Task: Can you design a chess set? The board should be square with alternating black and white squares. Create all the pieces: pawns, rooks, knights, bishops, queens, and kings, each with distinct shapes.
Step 4119:
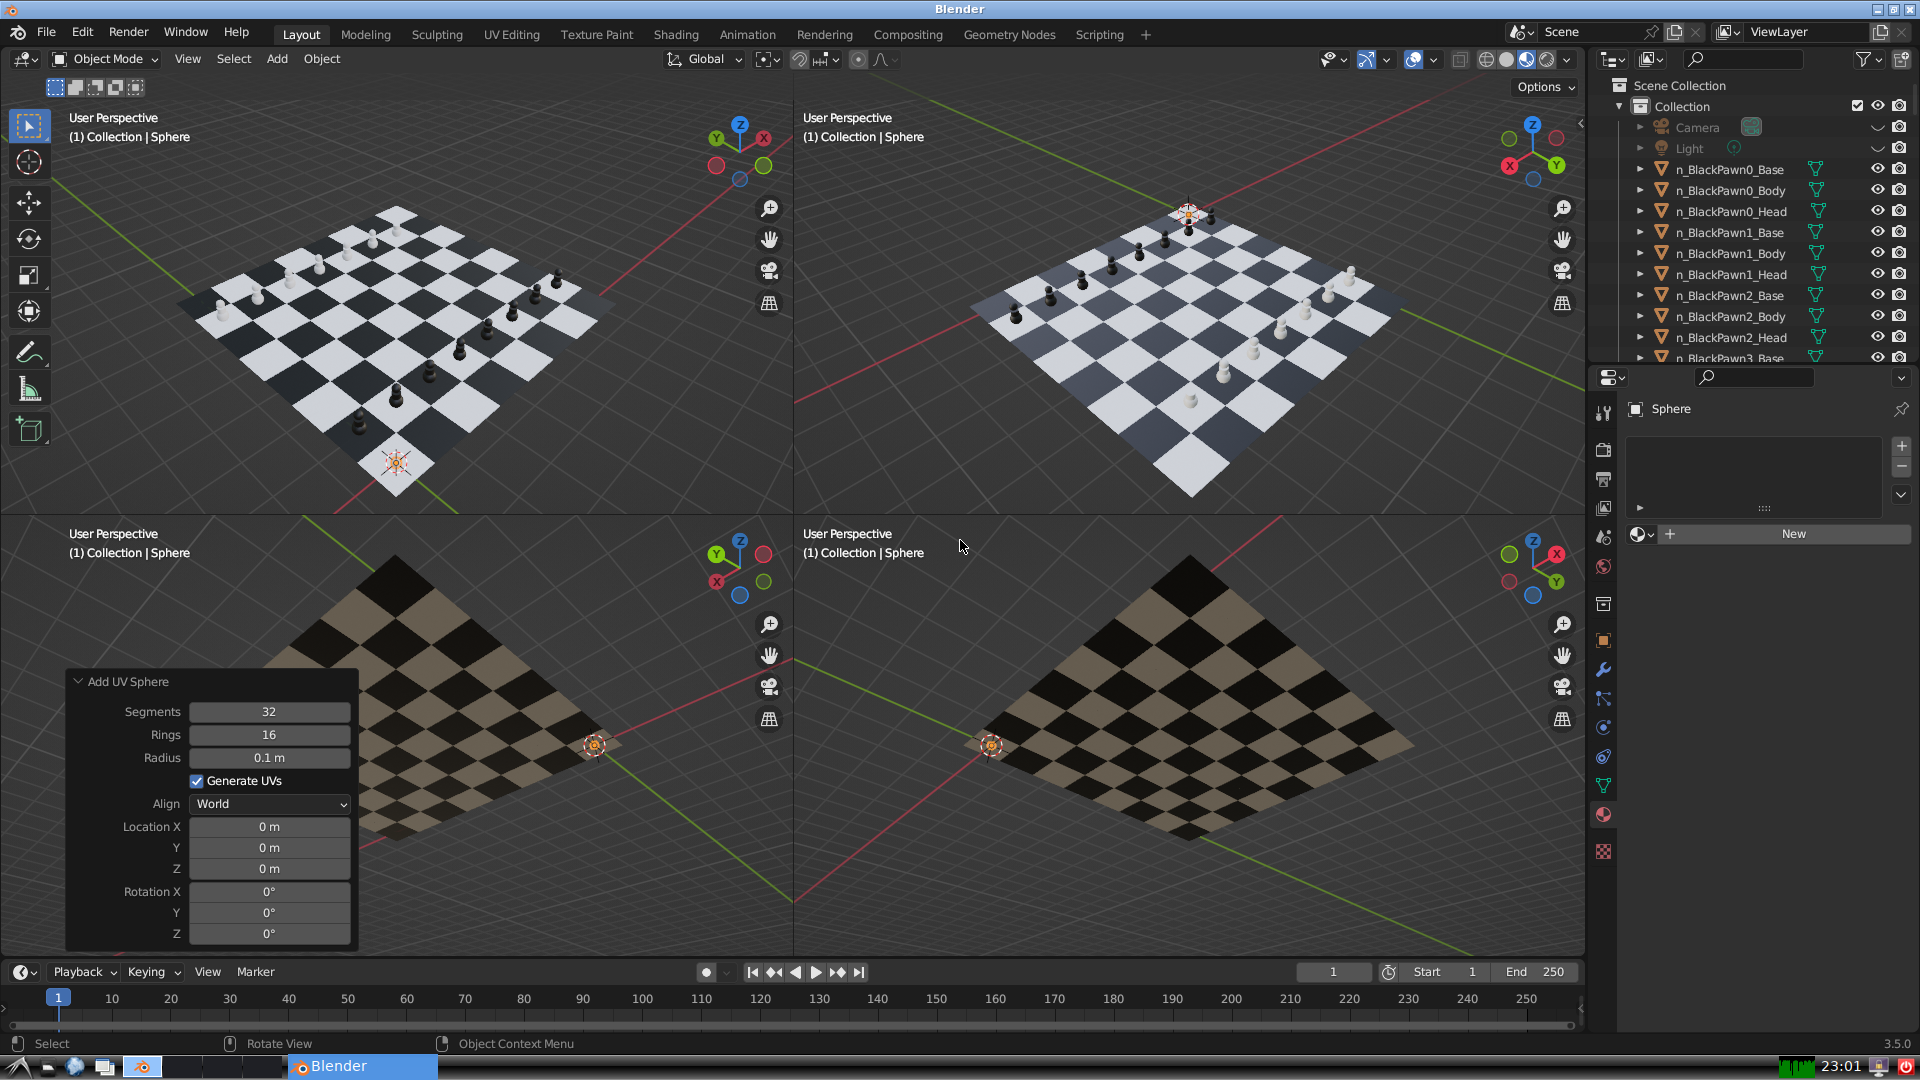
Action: {"key_press": ['Ctrl, Home']}